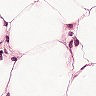
Metastatic tissue present: yes